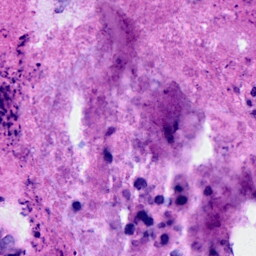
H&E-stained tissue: Breast